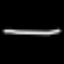
Label: line